Question: I am new to iPhone,
I have a 'shelf' image and i had loaded this image in my 'View' then i have created a some button and added to the 'View'

But the problem is, I want to 'scroll' my 'shelf' image so i kept 'shelf' inside 'scroll' so shelf scrolls properly but button inside a view does not scrolls.
I want to scrolling in both image and in the button as well.
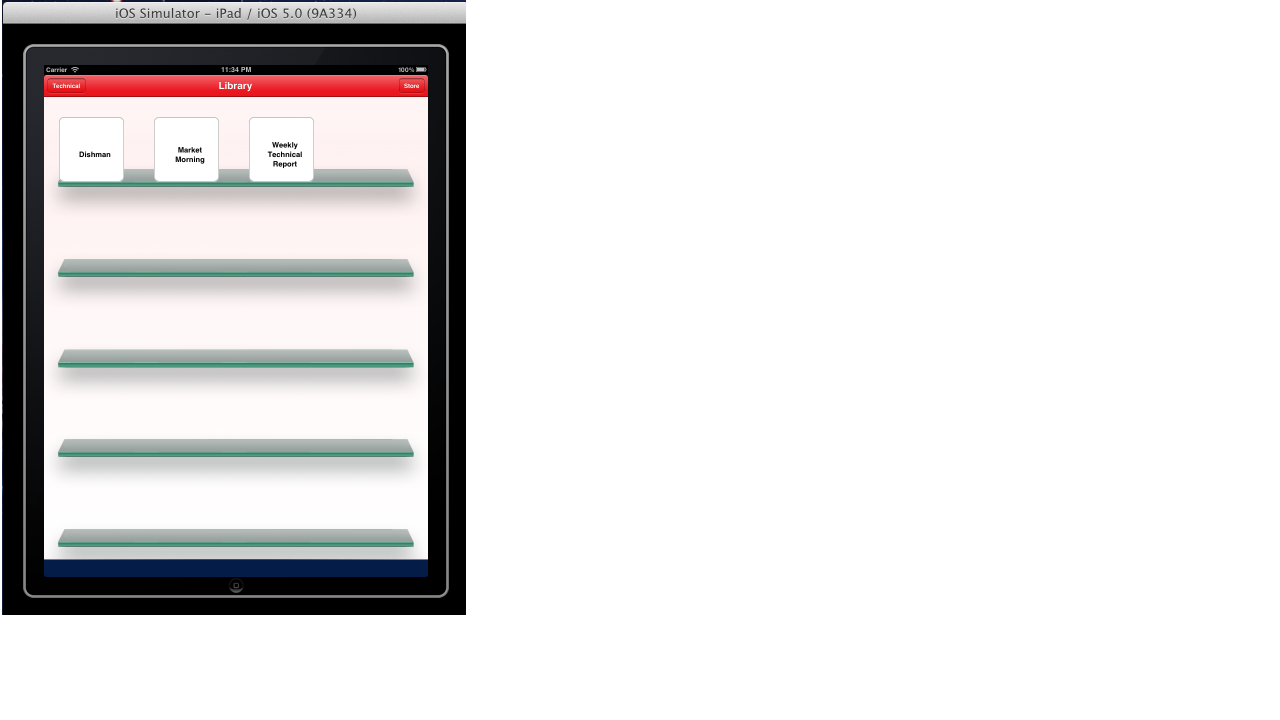
Answer: You should add yourButton view to yourScrollView as subview.
'''
[yourScrollView addSubView:yourButton];
'''
I think it will be helpful to you.